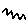
Label: zigzag